Group 1:
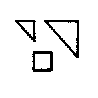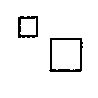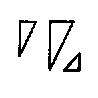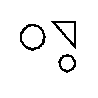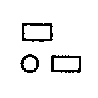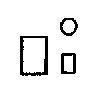
Group 2:
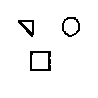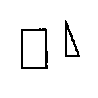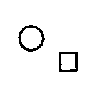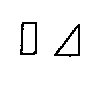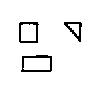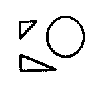
Rule separating the two groups: Some similar figures vs. no similar figures.
Concepts: similar, similar_shape
Author: Mikhail M. Bongard
Reference: M. M. Bongard, Pattern Recognition, Spartan Books, 1970, p. 233.